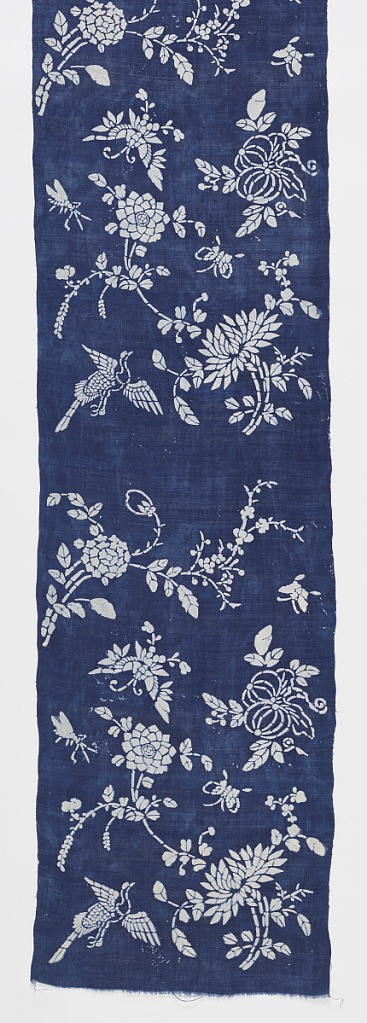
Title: Textile
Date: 19th century
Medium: ramie Technique: stencil resist using rice paste, indigo-dyed
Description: Long repeat of a bird, curving flower branch, cricket, butterfly and a fruited twig reserved in white on a dark blue ground.